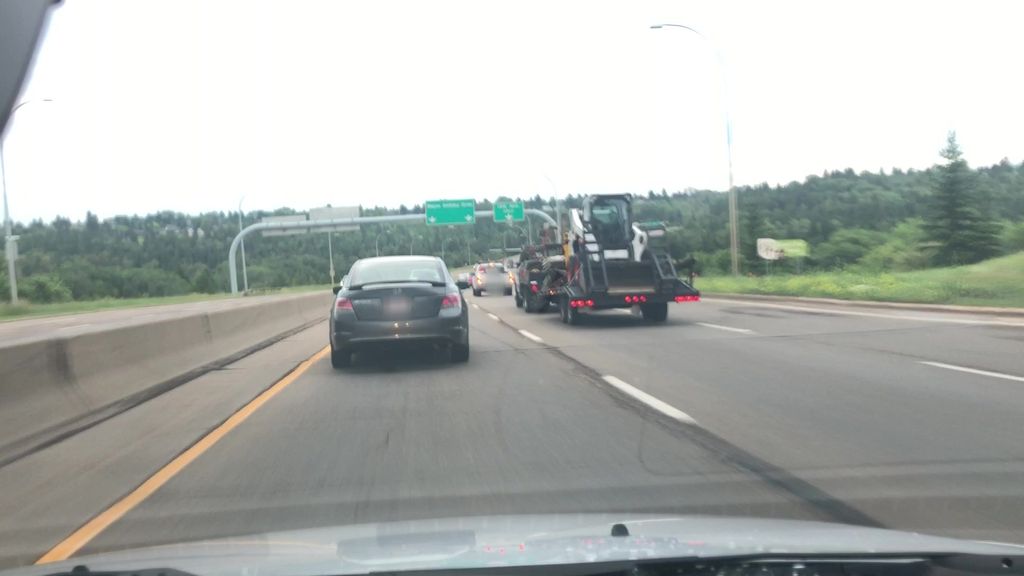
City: edmonton